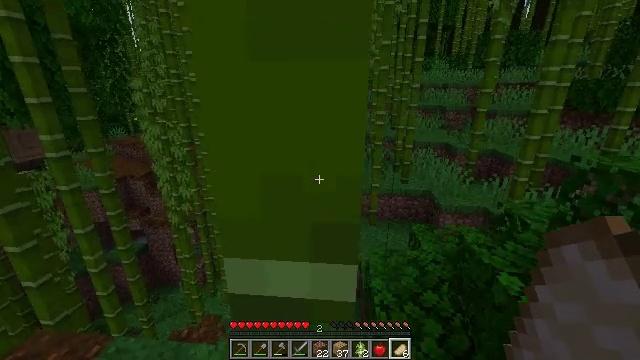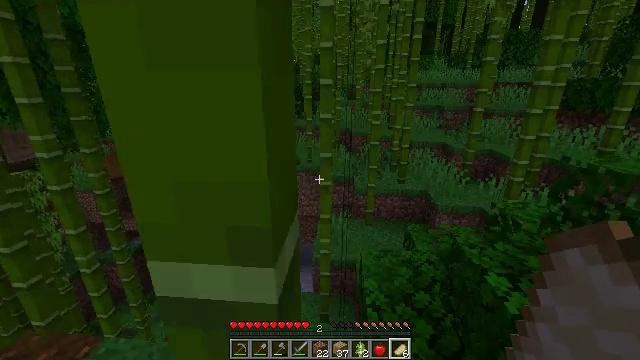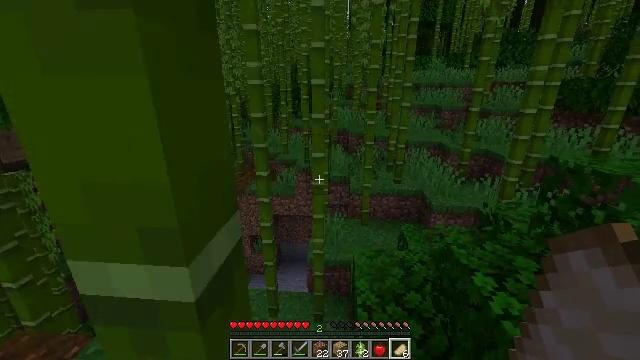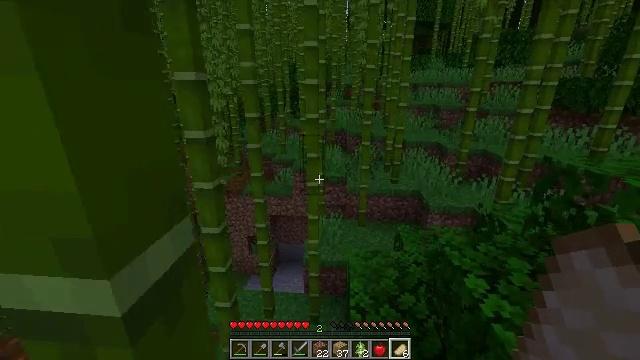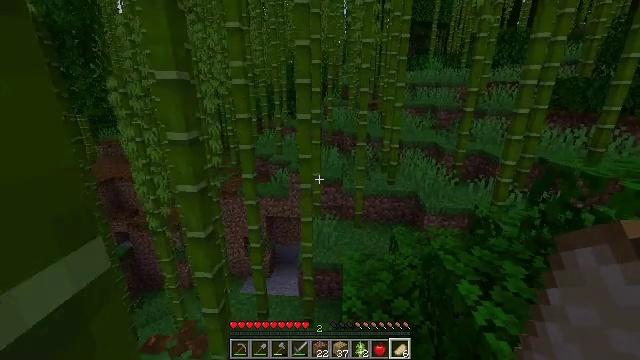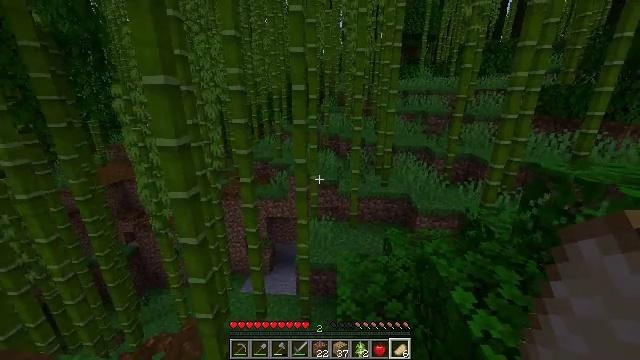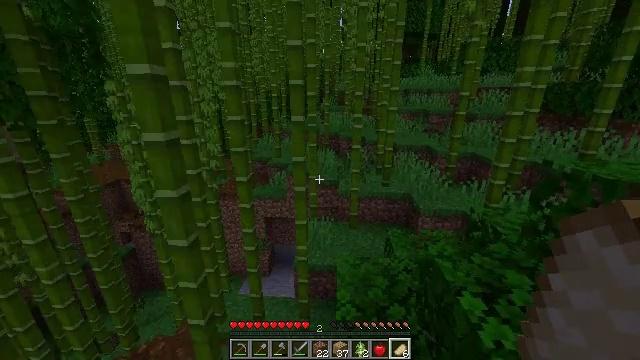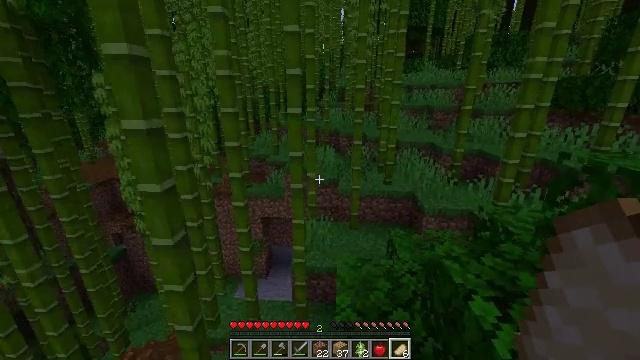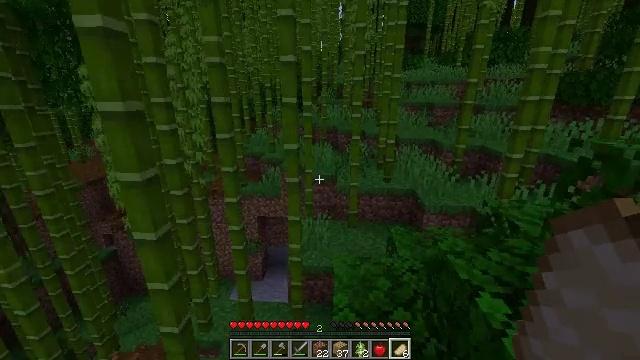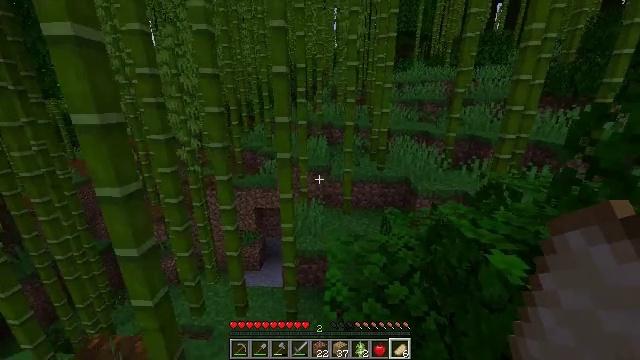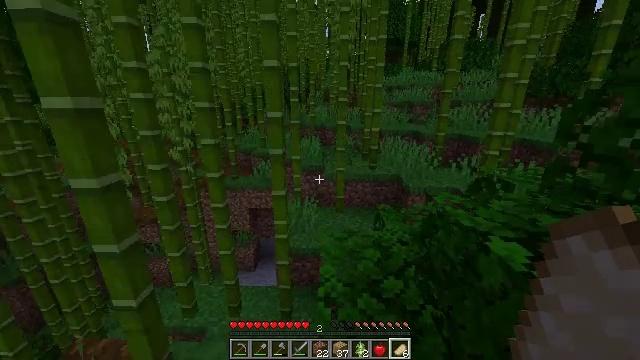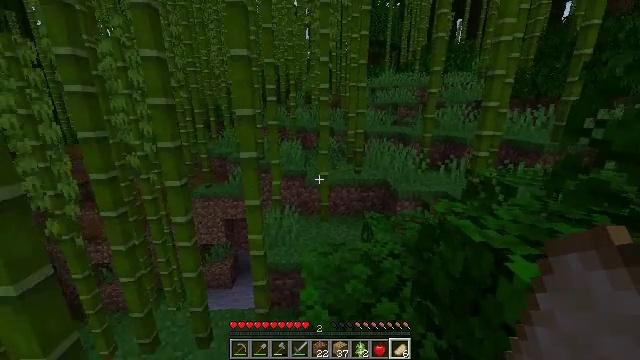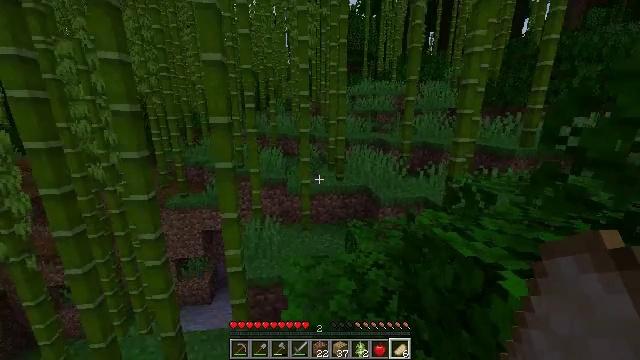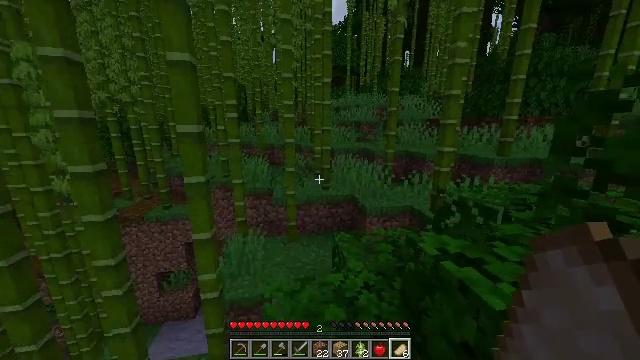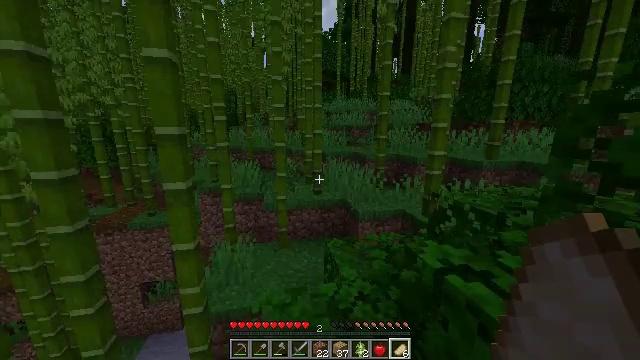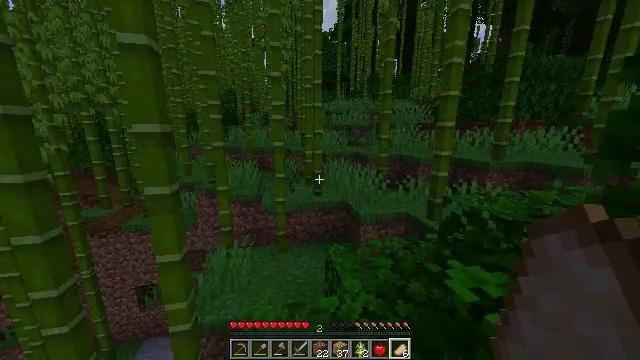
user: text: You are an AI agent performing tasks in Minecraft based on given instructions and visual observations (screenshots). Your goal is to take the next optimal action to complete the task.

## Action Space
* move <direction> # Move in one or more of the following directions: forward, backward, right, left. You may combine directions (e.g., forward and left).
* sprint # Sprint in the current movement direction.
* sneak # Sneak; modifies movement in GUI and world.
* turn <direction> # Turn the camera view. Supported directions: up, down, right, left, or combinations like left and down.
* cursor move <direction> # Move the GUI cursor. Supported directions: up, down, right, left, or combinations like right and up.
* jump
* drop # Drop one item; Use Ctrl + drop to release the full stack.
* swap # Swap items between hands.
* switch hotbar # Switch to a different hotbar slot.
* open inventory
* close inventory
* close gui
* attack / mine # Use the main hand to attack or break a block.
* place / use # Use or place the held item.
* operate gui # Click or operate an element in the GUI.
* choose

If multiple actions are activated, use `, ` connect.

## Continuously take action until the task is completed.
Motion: motion action
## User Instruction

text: Attack the melon to collect it.
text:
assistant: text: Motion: move forward and move right, sprint
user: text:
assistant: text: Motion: move forward and move right, sprint
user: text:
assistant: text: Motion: move forward and move right, sprint
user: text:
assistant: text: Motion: move forward and move right, sprint
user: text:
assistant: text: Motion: move forward and move right, sprint
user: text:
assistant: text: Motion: move forward and move right, sprint
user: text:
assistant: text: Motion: move forward and move right, sprint
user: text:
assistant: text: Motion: move forward and move right, sprint
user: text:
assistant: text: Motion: move forward, sprint
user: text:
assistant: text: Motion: move forward, sprint, turn right
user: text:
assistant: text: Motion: move forward, sprint, turn right and up
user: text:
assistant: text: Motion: move forward, sprint, turn right and up
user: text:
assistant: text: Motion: move forward, sprint, turn right and up
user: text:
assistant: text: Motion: move forward, sprint, turn right
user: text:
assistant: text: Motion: move forward, sprint
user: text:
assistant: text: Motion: move forward, sprint
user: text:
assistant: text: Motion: move forward, sprint
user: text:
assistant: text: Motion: move forward, sprint
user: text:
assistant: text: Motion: move forward, sprint
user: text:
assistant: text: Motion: move forward, sprint
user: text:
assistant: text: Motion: move forward, sprint
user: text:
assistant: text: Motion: move forward, sprint
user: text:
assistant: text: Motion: move forward, sprint
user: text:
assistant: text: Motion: move forward, sprint
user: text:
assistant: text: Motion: move forward, sprint
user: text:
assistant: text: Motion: move forward, sprint
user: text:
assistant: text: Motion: move forward, sprint
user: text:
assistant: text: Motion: move forward, sprint
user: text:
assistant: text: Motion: move forward, sprint
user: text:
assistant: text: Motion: move forward, sprint